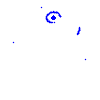
Particle: pion